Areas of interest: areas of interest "Yanshan Decorative Materials Market"
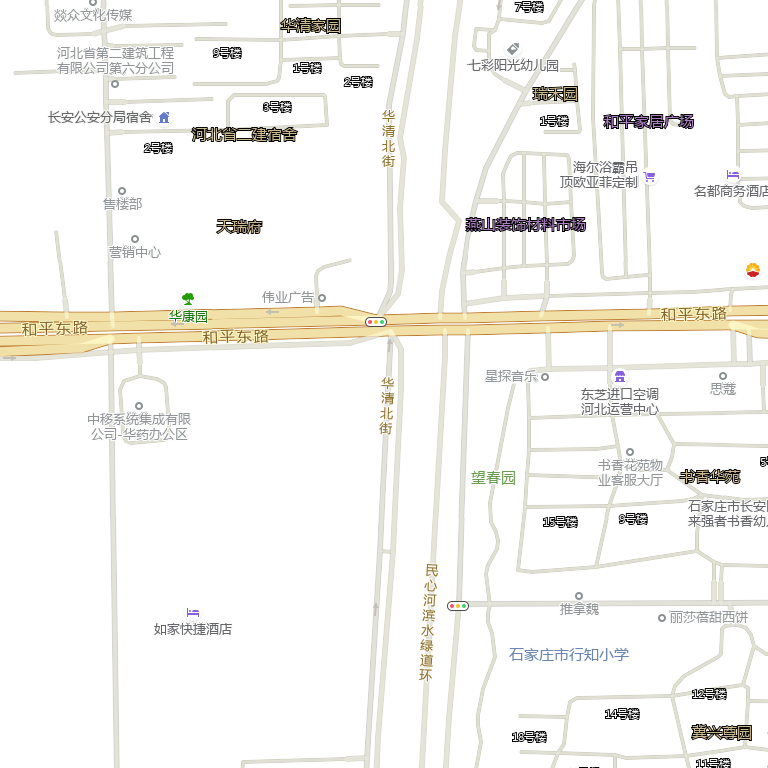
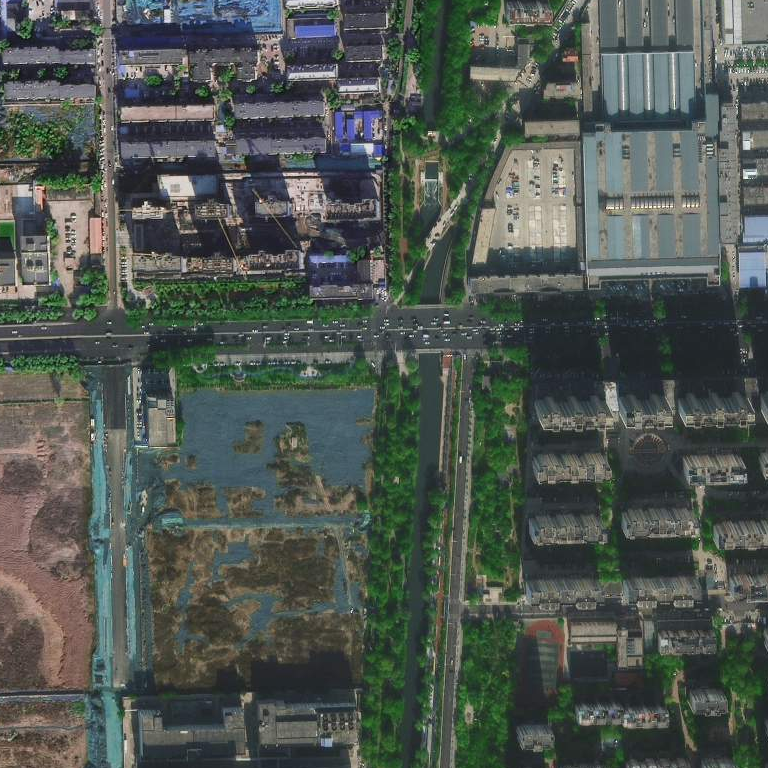